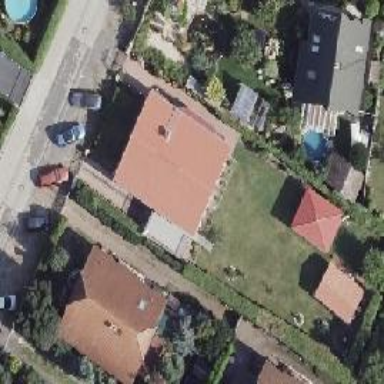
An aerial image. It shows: Detached building.